Question: I am confused as to how to play a list of songs back locally. I'm trying to build an app that allows the user to select a song from a list, then continue playing that list where they left off. Unless they select a different song, then it plays from that song forward.
I have read and tried multiple tutorials on how to play audio files using AVFoundation, but they only seem to let me be able to play one sound.
I have tried MPMusicPlayer, but that won't work because I only want to play the files that come with the app, not from the user's music library.
Here's what I have so far from that tutorial:

I feel stuck and confused as to how to play the songs locally in the list. How do I build this?
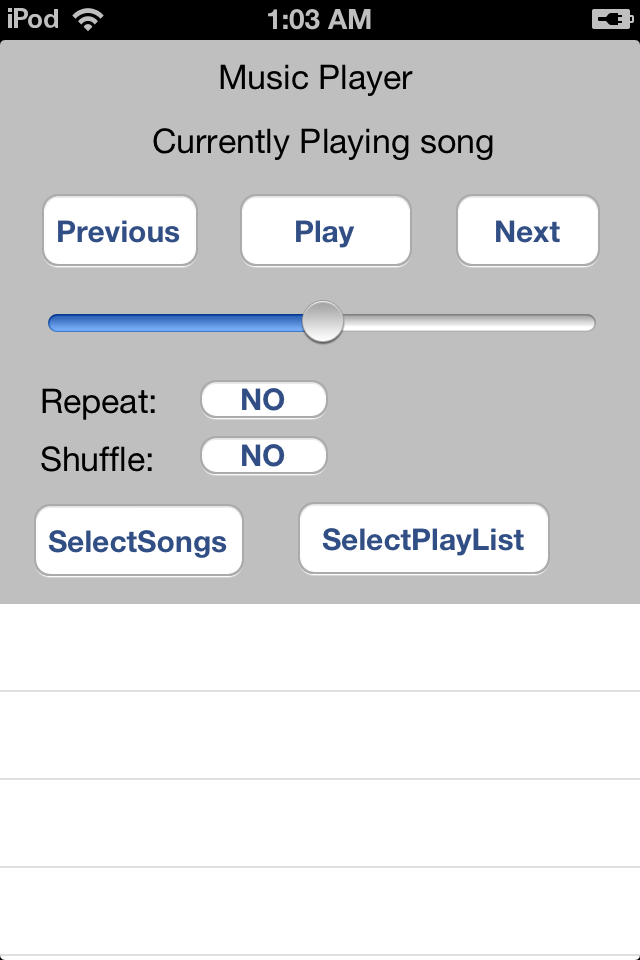
Answer: You should probably look into using a 'UITableView' before attempting an application that requires this.
Make sure your view controller implements the methods from the table view delegates, and declare a 'UITableView' obj and a array like so:
'''
@interface YourTableViewController : UIViewController <UITableViewDataSource, UITableViewDelegate>
{
IBOutlet UITableView *theTableView;
NSMutableArray *theArray;
}
'''
Make sure you link them in your storyboard. You should see 'theTableView' as defined above.
When you application loads, write this (somewhere like 'viewDidLoad' would be fine):
'''
theArray = [[NSMutableArray alloc] initWithObjects:@"Item 1", @"Item 2", @"Item 3", nil];
'''
You do not need to declare how many sections there are in your table view, so for now ignore this until later. You should however, declare how many rows there are:
'''
- (NSInteger)tableView:(UITableView *)tableView numberOfRowsInSection:(NSInteger)section
{
return [theArray count]; // Return a row for each item in the array
}
'''
Now we need to draw the 'UITableViewCell'. For simplicity we will use the default one, but you can make your own quite easily.
'''
- (UITableViewCell *)tableView:(UITableView *)tableView cellForRowAtIndexPath:(NSIndexPath *)indexPath
{
// This ref is used to reuse the cell.
NSString *cellIdentifier = @"ACellIdentifier";
UITableViewCell *cell = [tableView dequeueReusableCellWithIdentifier:cellIdentifier];
if(cell == nil)
{
cell = [[UITableViewCell alloc] initWithStyle:UITableViewCellStyleDefault reuseIdentifier:cellIdentifier];
}
// Set the cell text to the array object text
cell.textLabel.text = [theArray objectAtIndex:indexPath.row];
return cell;
}
'''
Once you have the table displaying the track names, you can use the method:
'''
(void)tableView:(UITableView *)tableView didSelectRowAtIndexPath:(NSIndexPath *)indexPath
{
if(indexPath.row == 0)
{
NSString *arrayItemString = [theArray objectAtIndex:indexPath.row];
// Code to play music goes here...
}
}
'''
In the 'NSMutableArray' we declared at the top, you do not have to add 'NSString''s to the array. You can make your own object if you want to store multiple strings for example. Just remember to modify where you call the array item.
Finally, to play the audio, try using the answer in <URL> SO answer.
Also, while it's not necessary, you could use a SQLite database to store the tracks you wish to play in a list rather than hard coding the list. Then fill the 'NSMuatableArray' after calling the database.